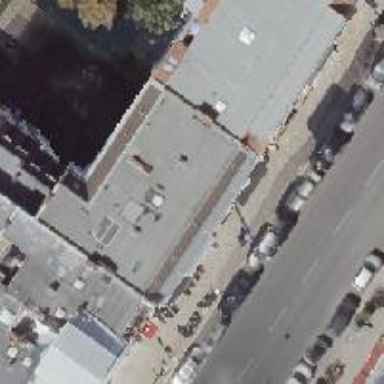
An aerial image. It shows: Café.